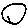
Label: circle